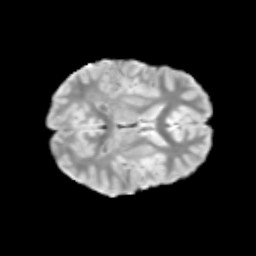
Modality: T2w
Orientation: axial
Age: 10
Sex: male
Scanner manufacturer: siemens
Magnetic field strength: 3 T
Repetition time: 3.8 s
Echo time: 0.07 s